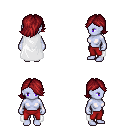
a pixel art fantasy rpg character, female body template, dark elf, purple skin, white cape, red pants, brunette swoop hairstyle, four views (front, back, left, right), 2x2 character sprite sheet, small pixel art, hard edges, no anti-aliasing